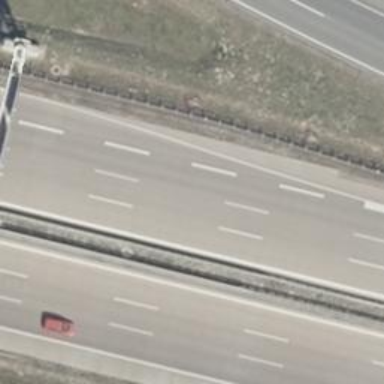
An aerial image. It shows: Concrete motorway.